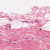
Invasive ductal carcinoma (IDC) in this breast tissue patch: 0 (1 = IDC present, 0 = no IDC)